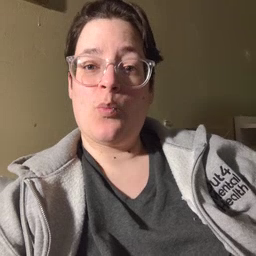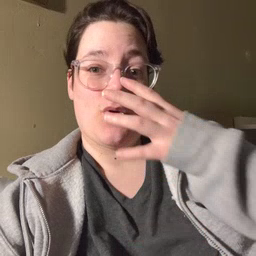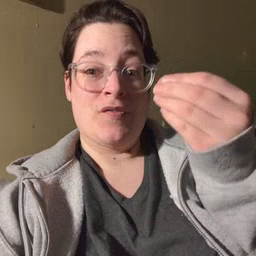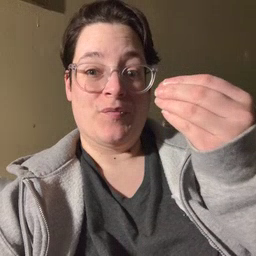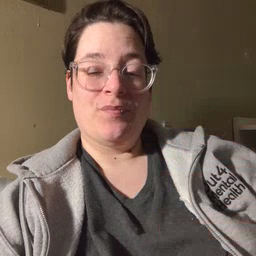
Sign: wolf